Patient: sex M, age 57
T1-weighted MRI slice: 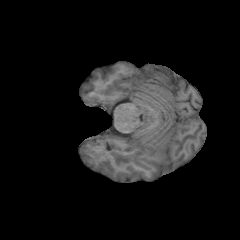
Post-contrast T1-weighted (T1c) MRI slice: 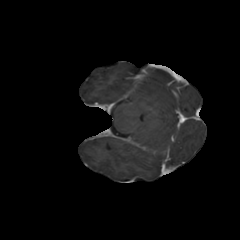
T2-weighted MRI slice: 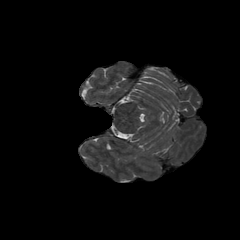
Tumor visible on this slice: no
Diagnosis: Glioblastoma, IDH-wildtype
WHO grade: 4